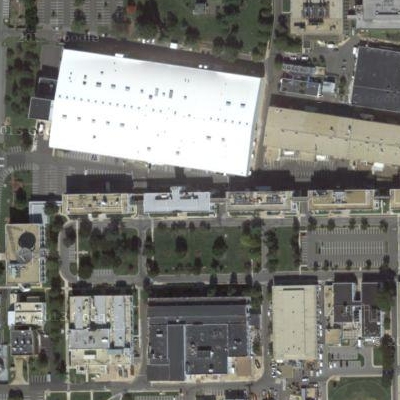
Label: cIndustry